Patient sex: F
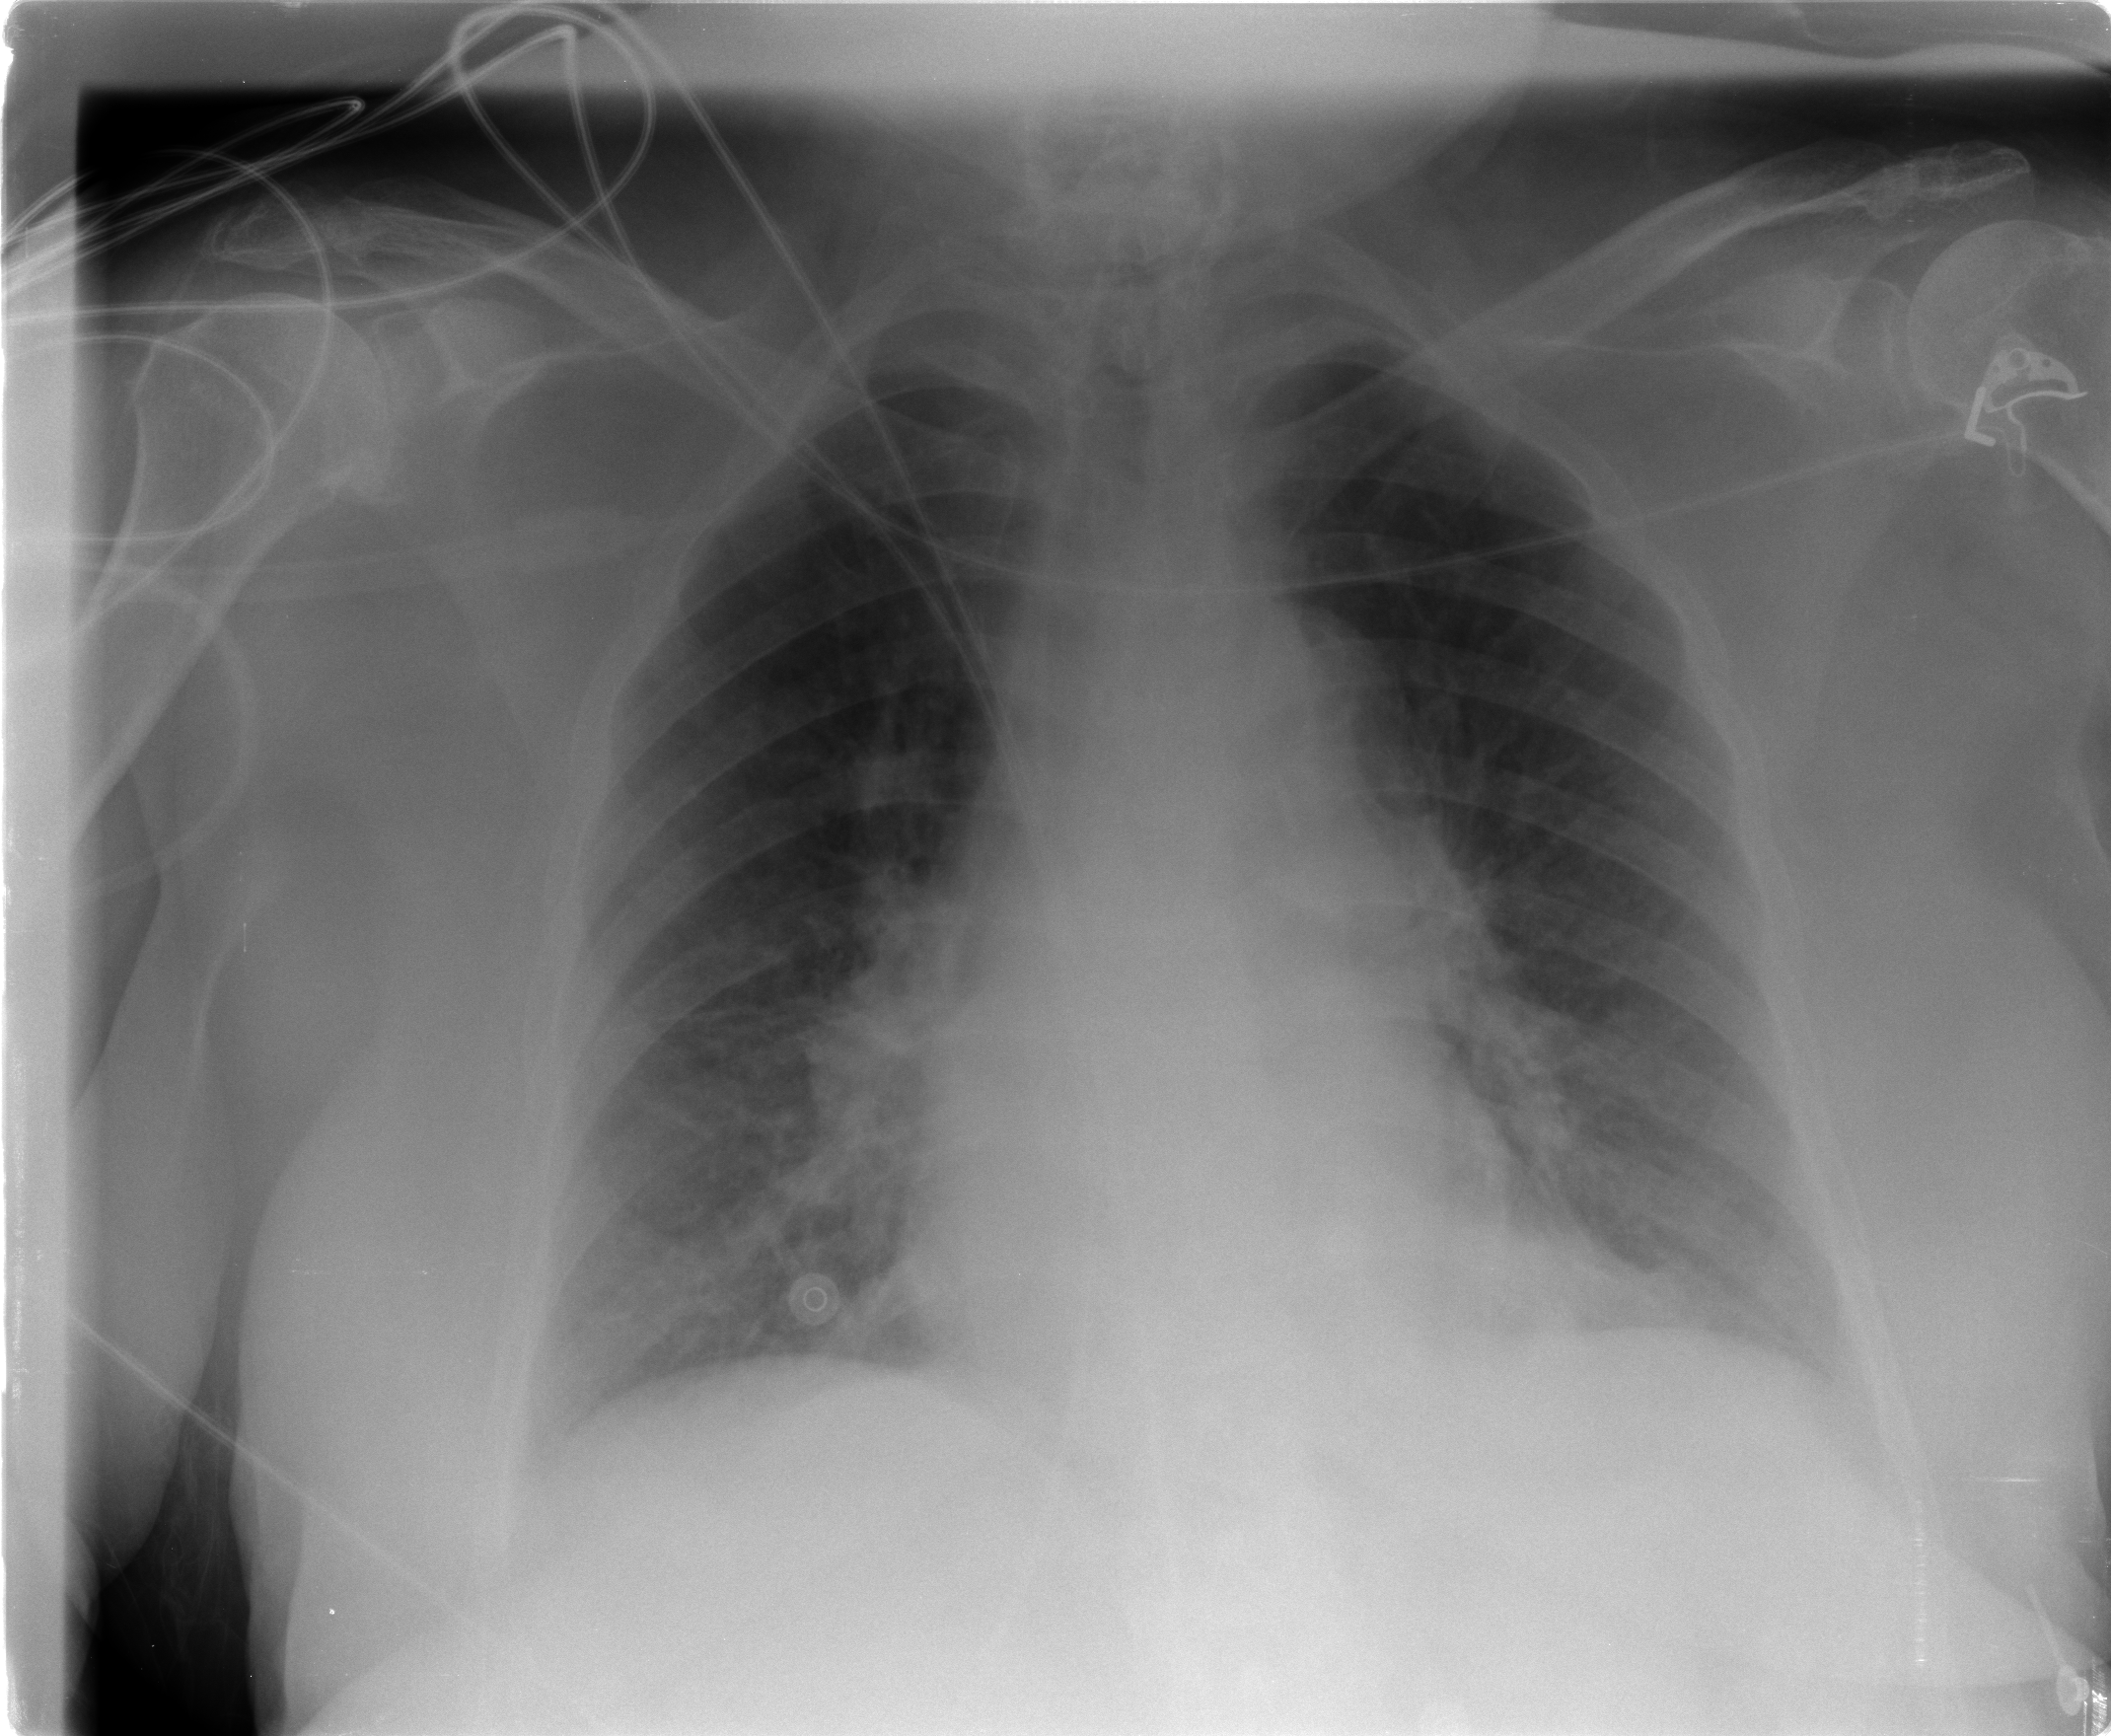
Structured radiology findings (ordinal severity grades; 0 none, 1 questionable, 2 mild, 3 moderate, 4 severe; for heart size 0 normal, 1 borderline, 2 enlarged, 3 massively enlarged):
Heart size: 0
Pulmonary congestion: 2
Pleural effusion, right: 0
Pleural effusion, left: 0
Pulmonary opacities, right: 0
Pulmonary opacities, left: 0
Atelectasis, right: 0
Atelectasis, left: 0